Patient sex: M
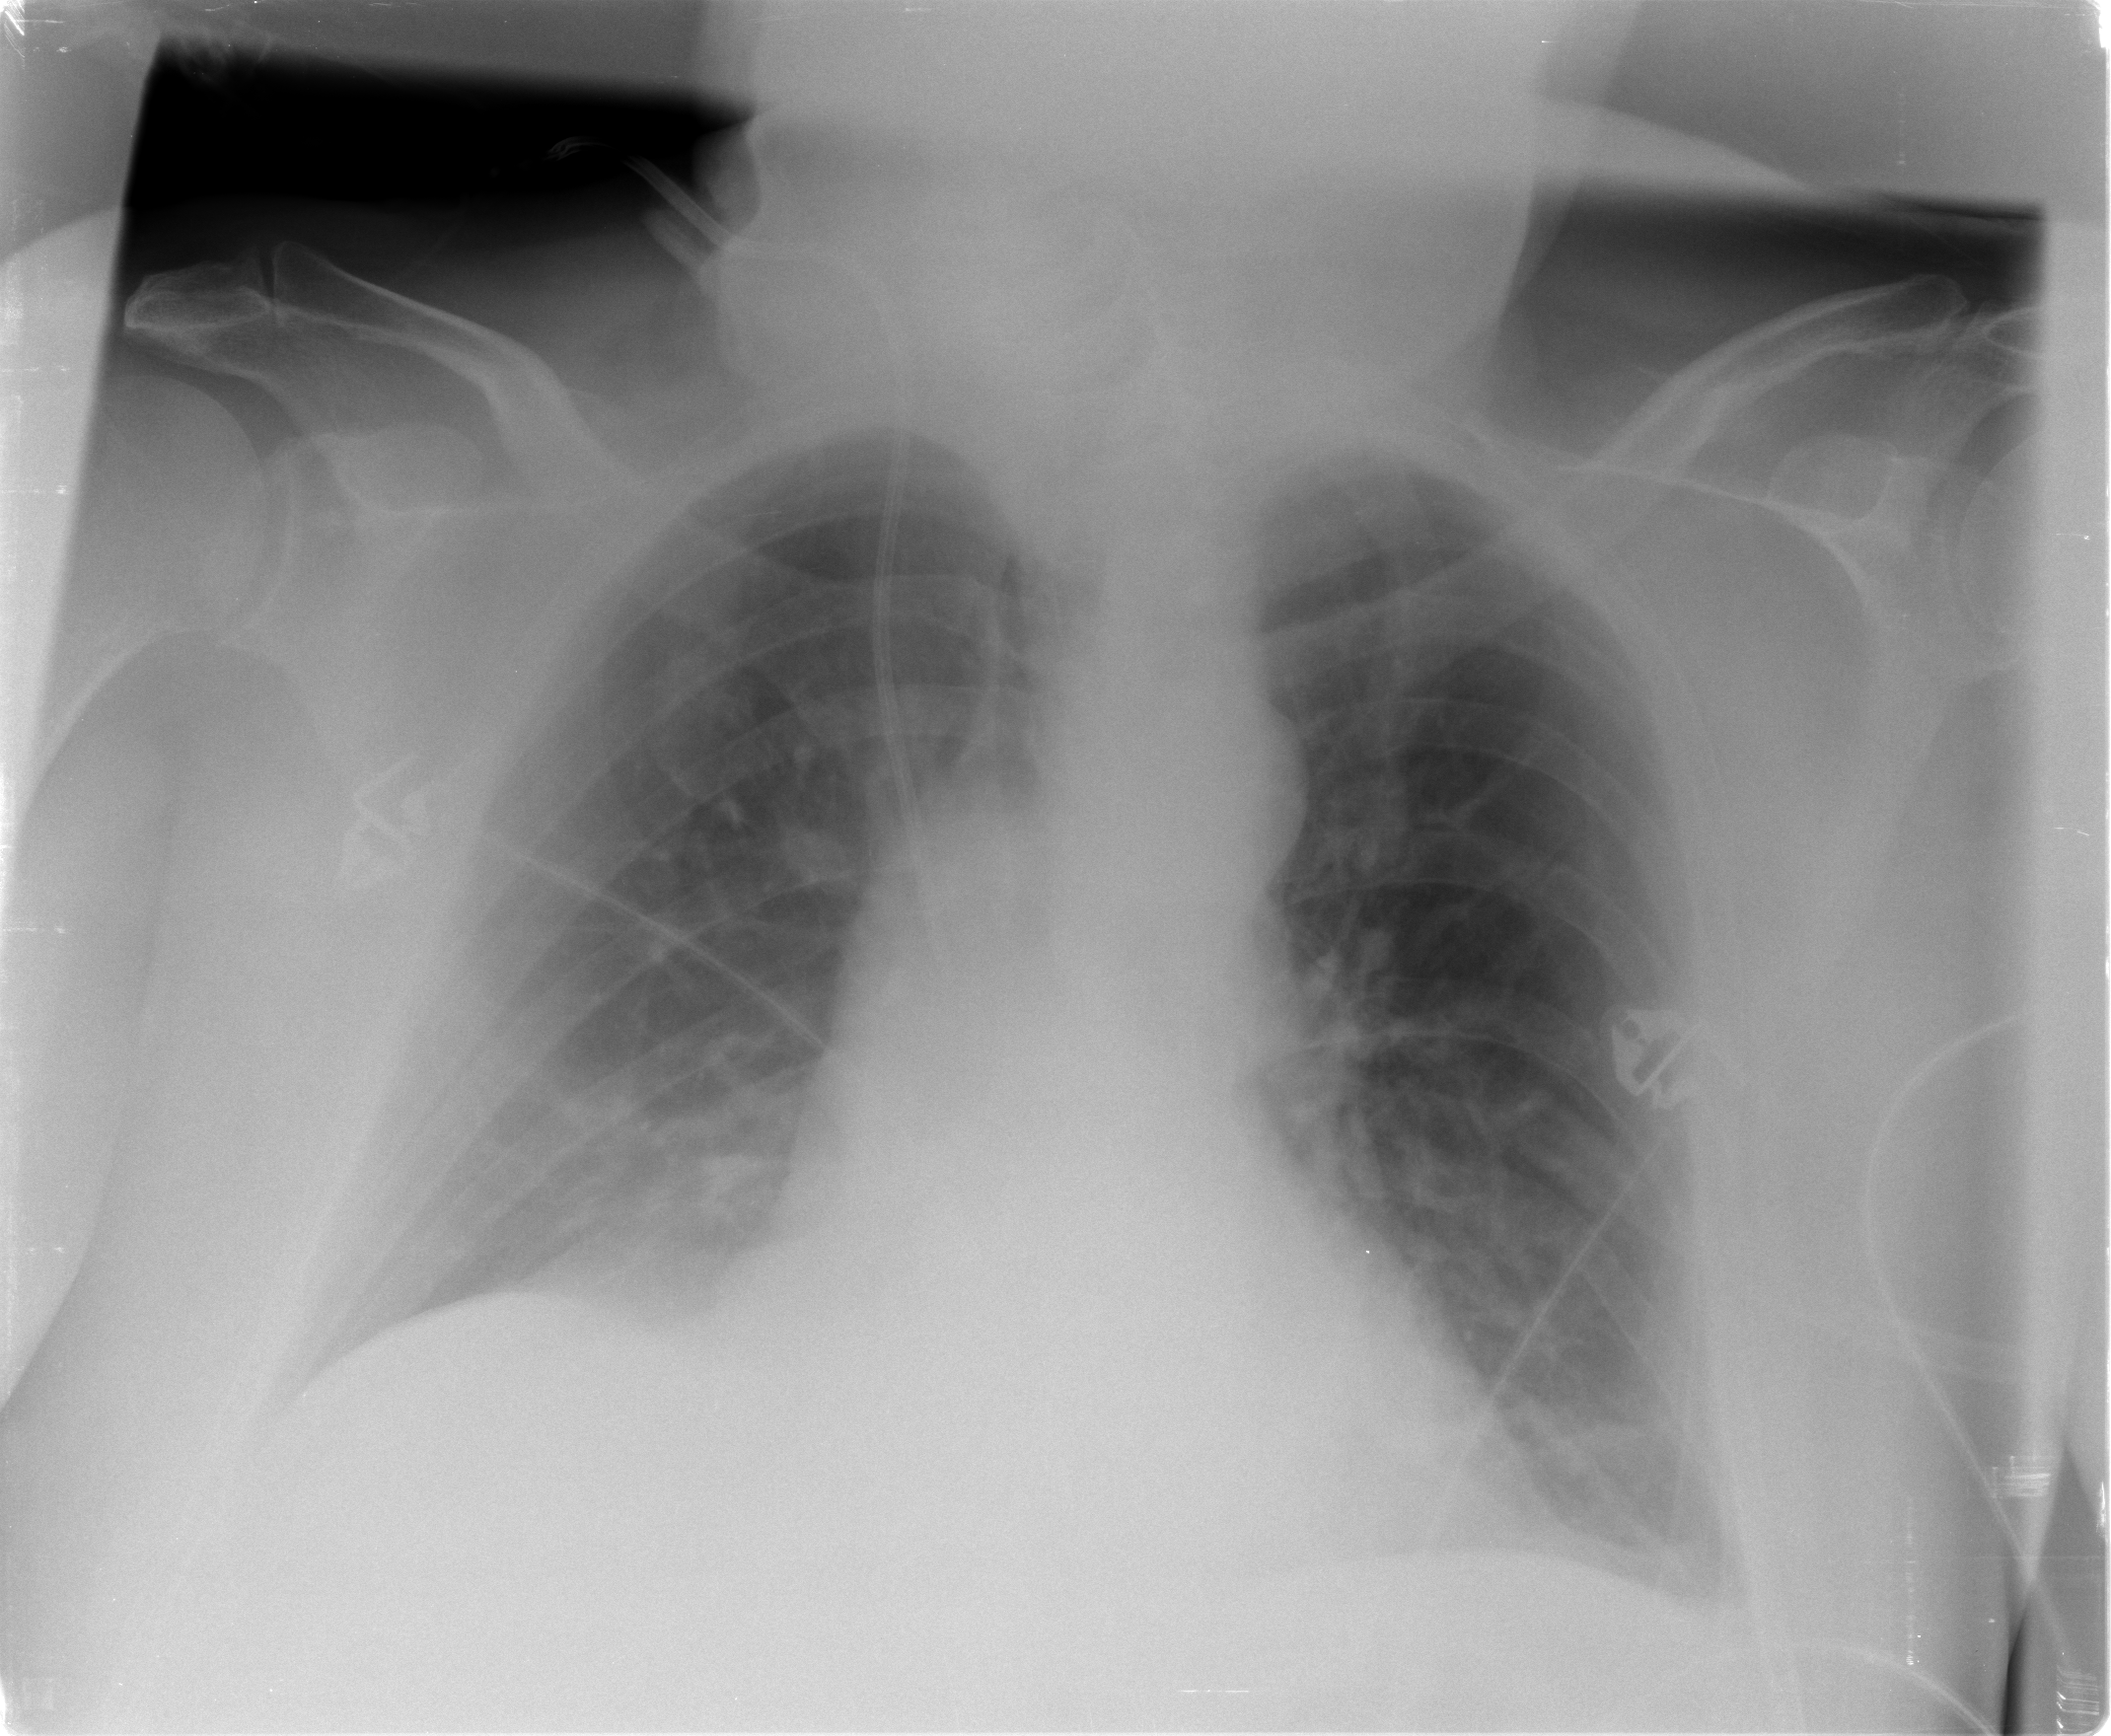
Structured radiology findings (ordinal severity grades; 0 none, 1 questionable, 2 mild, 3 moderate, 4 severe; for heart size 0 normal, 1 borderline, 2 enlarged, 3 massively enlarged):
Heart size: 0
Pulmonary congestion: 0
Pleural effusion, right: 0
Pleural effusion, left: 1
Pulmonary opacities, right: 0
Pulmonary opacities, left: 0
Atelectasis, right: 0
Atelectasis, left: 0